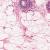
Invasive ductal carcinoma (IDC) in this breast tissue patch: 0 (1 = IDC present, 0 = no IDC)